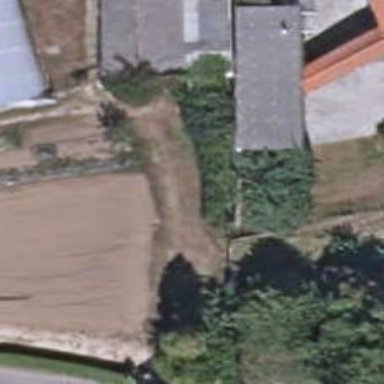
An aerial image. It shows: Fence.